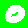
Digit: 0